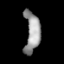
Tissue: lung
Cell type: Myeloid cells
Senescence score: 0.2179
Nuclear area (px): 603
Mean DAPI intensity: 151.932